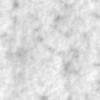
Label: no_change